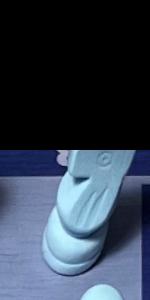
Label: Knight_White